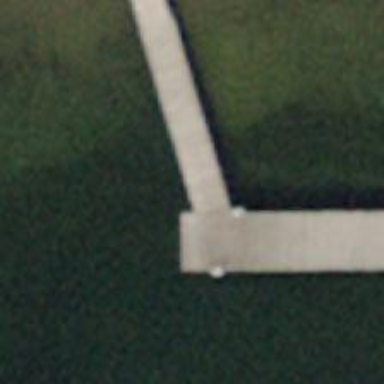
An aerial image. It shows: Man-made pier.